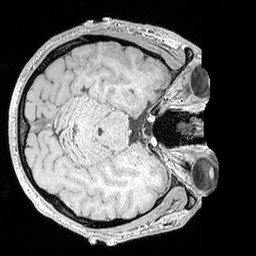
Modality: MP2RAGE
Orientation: axial
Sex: male
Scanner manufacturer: siemens
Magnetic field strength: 3 T
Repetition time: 5 s
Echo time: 0.00292 s